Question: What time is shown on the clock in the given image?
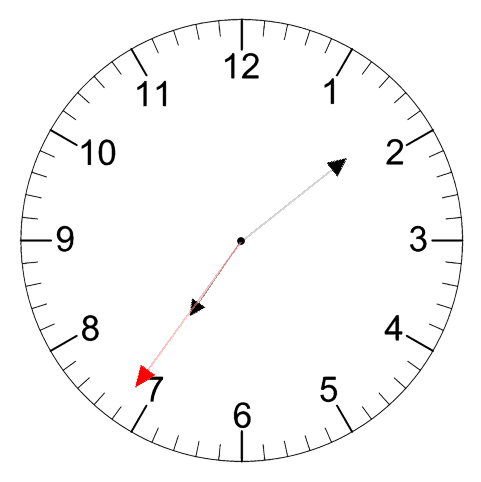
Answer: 07:08:36